Interaction volume radius: 5 \u00c5
Interaction volume height: 30 \u00c5
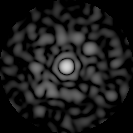
Disorder parameter: 0.8454